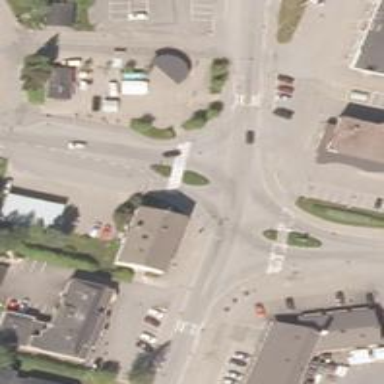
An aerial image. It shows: Crossing on cycleway.